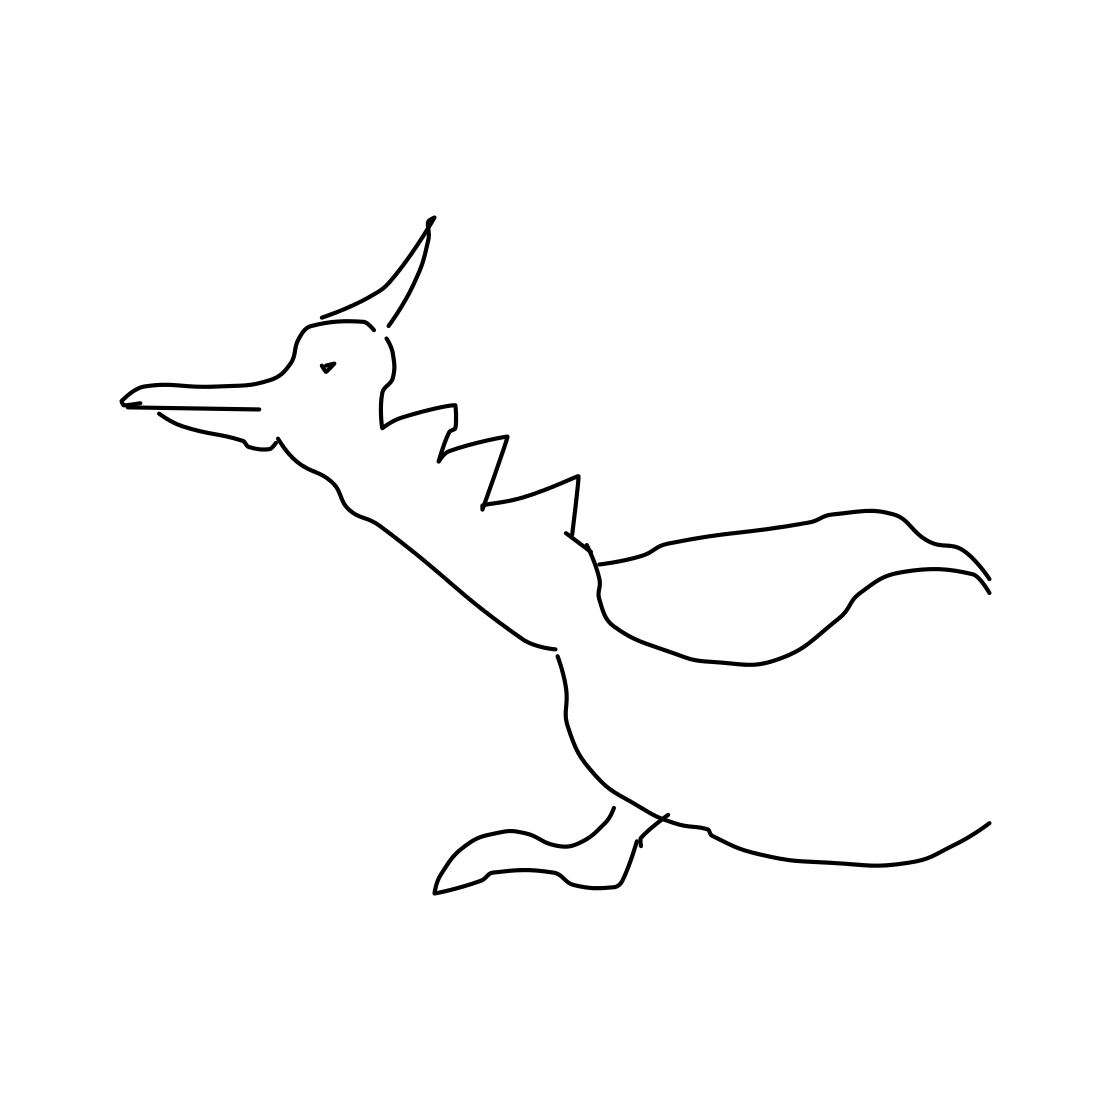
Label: dragon